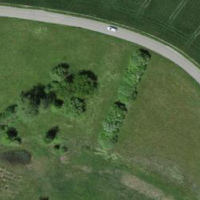
EUNIS habitat code: 52
Species observed at this site:
Corvus corone
Grus grus
Cyanistes caeruleus
Sturnus vulgaris
Milvus milvus
Turdus pilaris
Pica pica
Gallinago gallinago
Columba palumbus